Question: How to design the curved style for the image in 3d!
The original image has to be show like below image. Because In 3d rotation I need to show it in dynamically like the below image.
For editing in Photoshop for each image has take much time so it need to be manipulate at run time.

'''
div.img img{
margin: 5px;
padding: 5px;
height:250px;
width: 500px;
float: left;
text-align: center;
}
'''
'''
<div class="img">
<img src="http://po-web.com/wp-content/uploads/2013/12/it-solution1.jpg" alt="Klematis">
</div>
'''
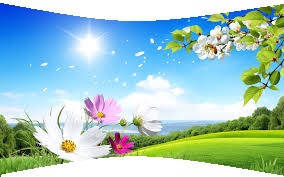
Answer: You can get this efect setting multiple divs with the same background image, and arranging them in a curved path along the Z axis.
As an extra, you can get an hover animation
'''
.test {
width: 800px;
height: 600px;
position: relative;
transform-style: preserve-3d;
perspective: 1200px;
transition: perspective 2s, transform 2s;
margin: 50px;
}
.test:hover {
perspective: 600px;
transform: scale(0.85);
}
.element {
background-image: url(http://placekitten.com/1000/666);
width: 10%;
height: 100%;
background-size: 800px 600px;
left: 50%;
position: absolute;
}
.element:nth-child(1) {
transform: translateZ(600px) rotateY(calc(7deg * 5)) translateZ(-600px);
}
.element:nth-child(2) {
transform: translateZ(600px) rotateY(calc(7deg * 4)) translateZ(-600px);
background-position: 10% 0px;
}
.element:nth-child(3) {
transform: translateZ(600px) rotateY(calc(7deg * 3)) translateZ(-600px);
background-position: 20% 0px;
}
.element:nth-child(4) {
transform: translateZ(600px) rotateY(calc(7deg * 2)) translateZ(-600px);
background-position: 30% 0px;
}
.element:nth-child(5) {
transform: translateZ(600px) rotateY(calc(7deg)) translateZ(-600px);
background-position: 40% 0px;
}
.element:nth-child(6) {
background-position: 50% 0px;
}
.element:nth-child(7) {
transform: translateZ(600px) rotateY(calc(-7deg)) translateZ(-600px);
background-position: 60% 0px;
}
.element:nth-child(8) {
transform: translateZ(600px) rotateY(calc(-7deg * 2)) translateZ(-600px);
background-position: 70% 0px;
}
.element:nth-child(9) {
transform: translateZ(600px) rotateY(calc(-7deg * 3)) translateZ(-600px);
background-position: 80% 0px;
}
.element:nth-child(10) {
transform: translateZ(600px) rotateY(calc(-7deg * 4)) translateZ(-600px);
background-position: 90% 0px;
}
'''
'''
<div class="test">
<div class="element"></div>
<div class="element"></div>
<div class="element"></div>
<div class="element"></div>
<div class="element"></div>
<div class="element"></div>
<div class="element"></div>
<div class="element"></div>
<div class="element"></div>
<div class="element"></div>
</div>
'''